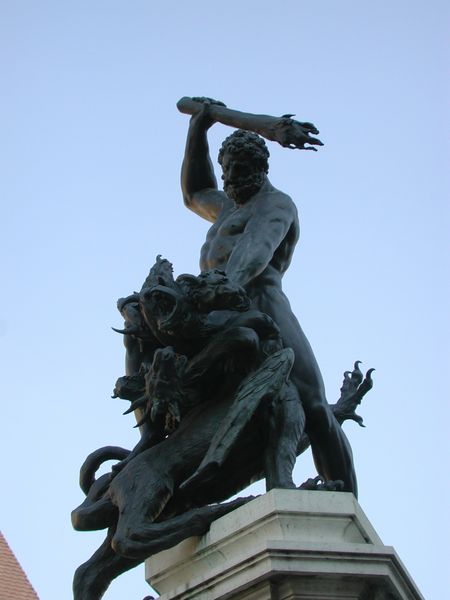
Titel: Herkulesbrunnen in Augsburg
Künstler: Adriaen de Vries
Standort: Augsburg (EU - D - B)
Schlagwörter: blau, flügel, held, kampf, mann, nackt, tier, bart, sockel, figur, haare, brunnen, stock, skulptur, bein, kraft, muskeln, metall, bronze, denkmal, schlag, krallen, dämon, aufgabe, löwe, herkules, keule, schlagen, ungeheuer, drachen, drachentöter, tiger, pranke, riese, aggression, himmell, nemäischer löwe